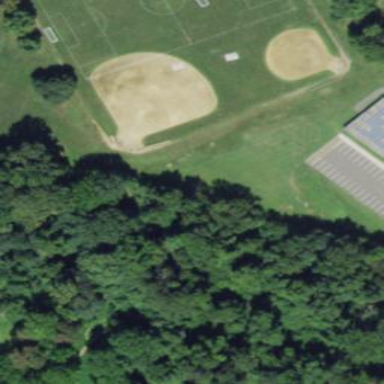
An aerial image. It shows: Baseball pitch with sandy surface for leisure and sports activities.